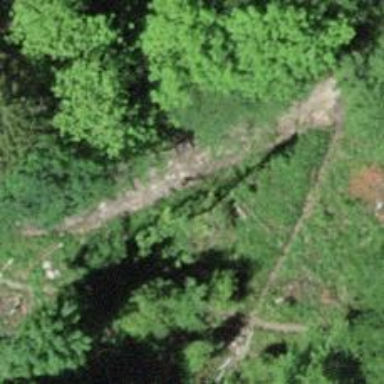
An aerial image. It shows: Unpaved track with excellent trail visibility. The track is classified as grade 3 according to its surface type.